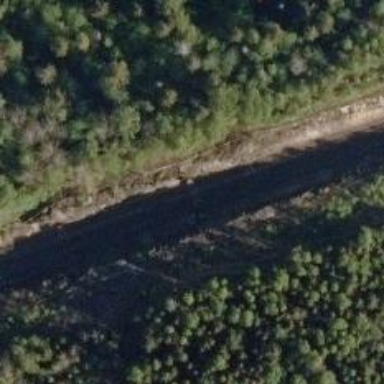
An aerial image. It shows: Railway with continuous electrified contact line.